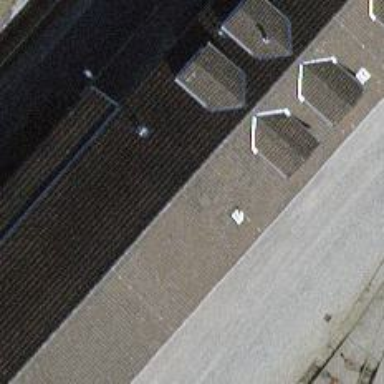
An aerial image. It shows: Toilets.